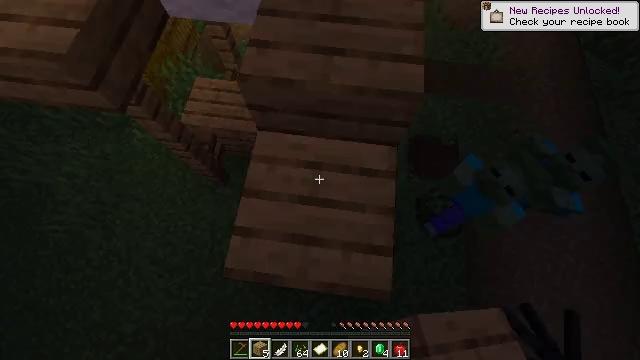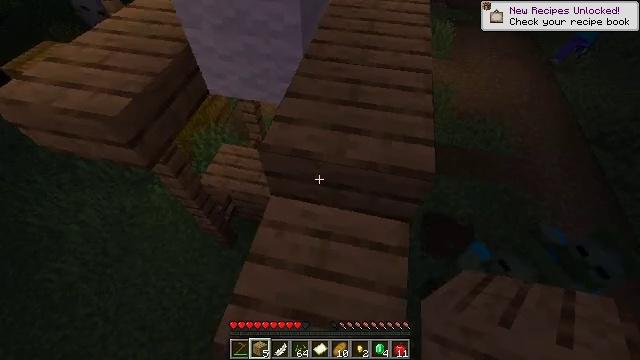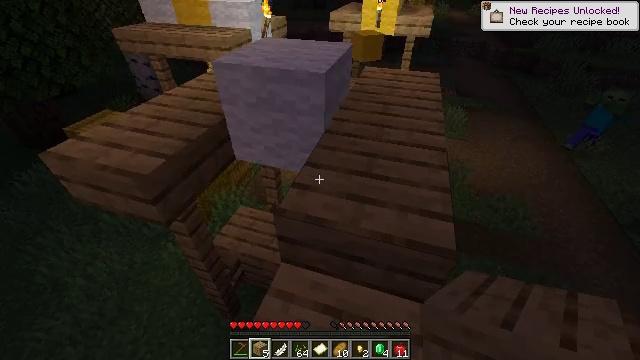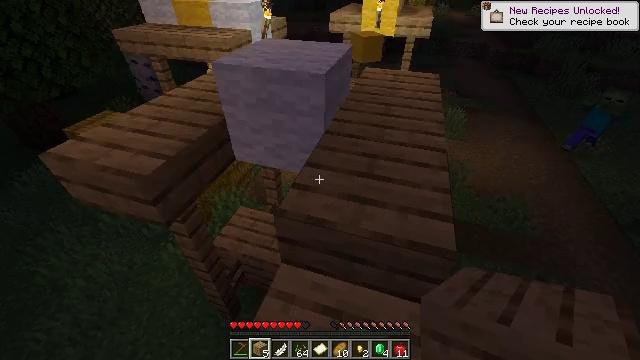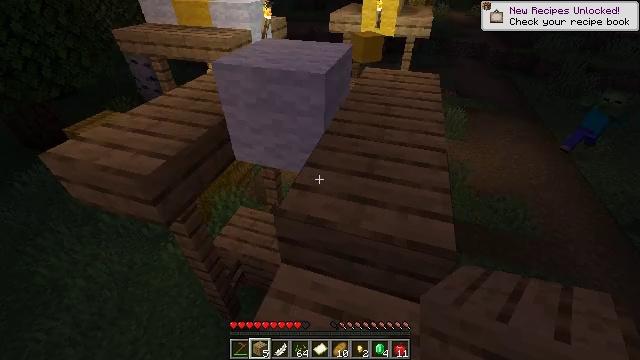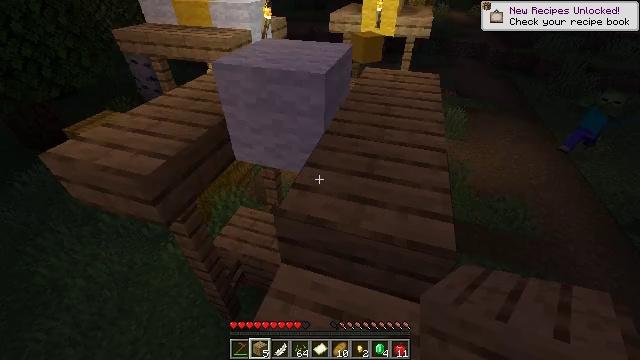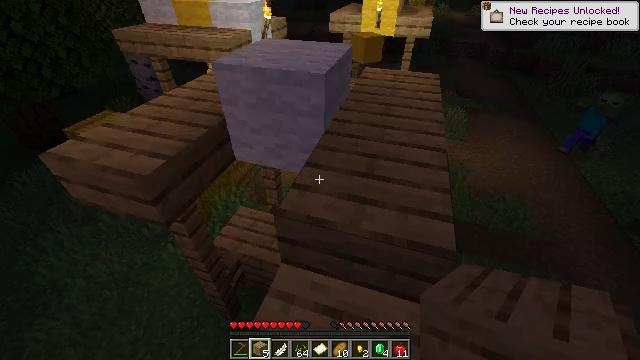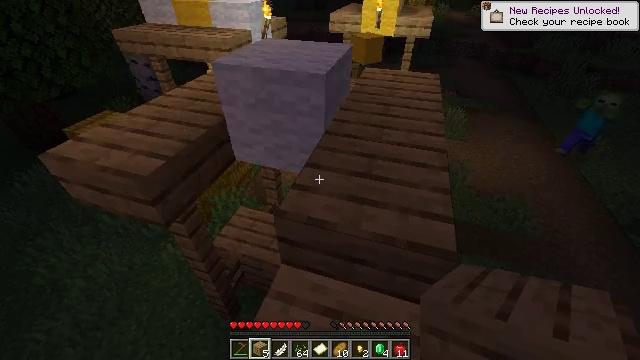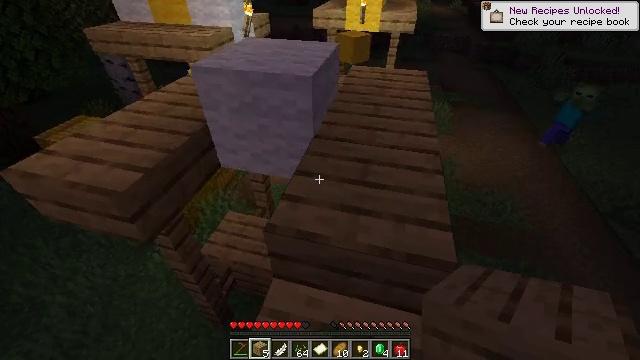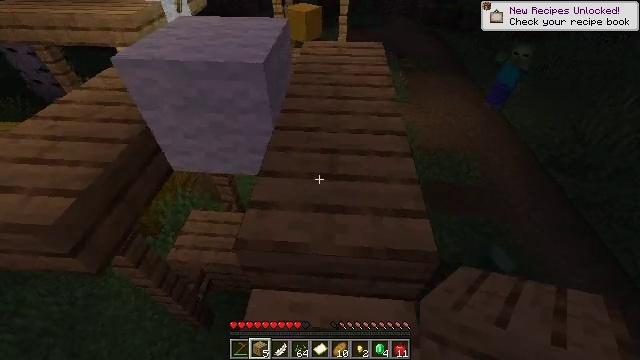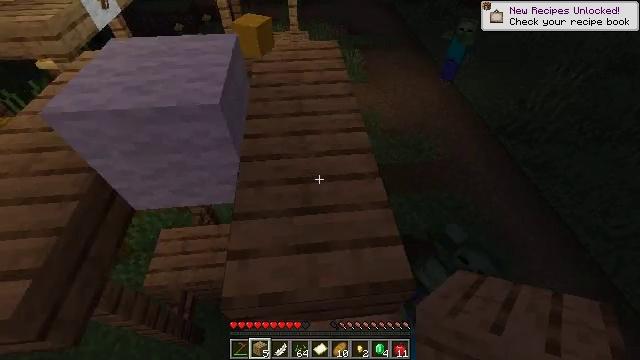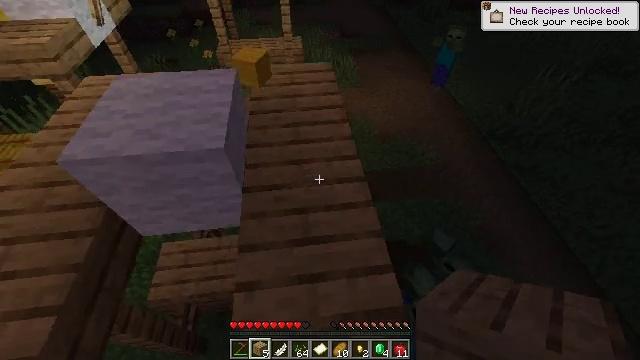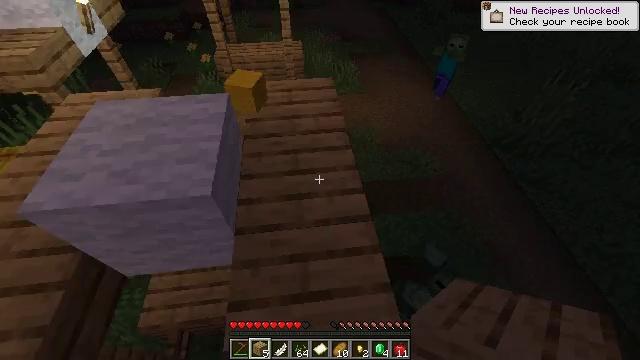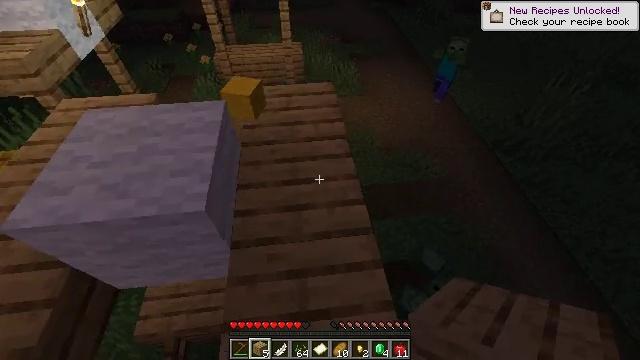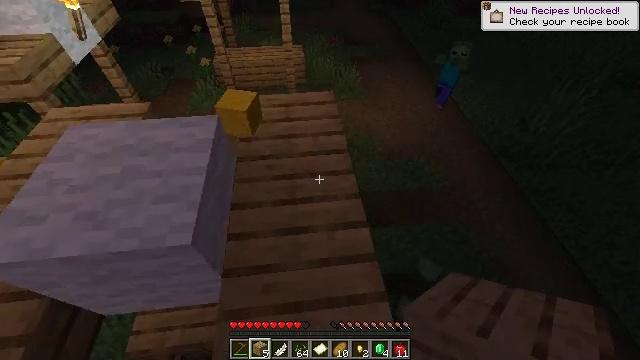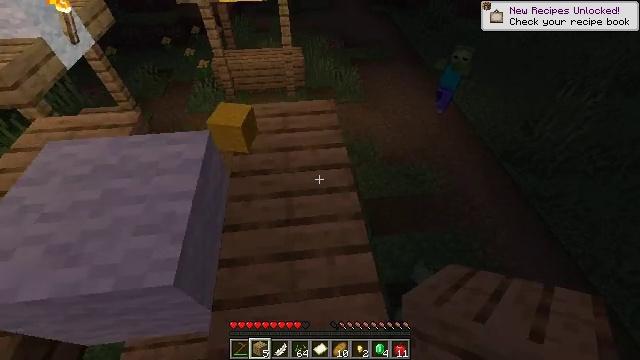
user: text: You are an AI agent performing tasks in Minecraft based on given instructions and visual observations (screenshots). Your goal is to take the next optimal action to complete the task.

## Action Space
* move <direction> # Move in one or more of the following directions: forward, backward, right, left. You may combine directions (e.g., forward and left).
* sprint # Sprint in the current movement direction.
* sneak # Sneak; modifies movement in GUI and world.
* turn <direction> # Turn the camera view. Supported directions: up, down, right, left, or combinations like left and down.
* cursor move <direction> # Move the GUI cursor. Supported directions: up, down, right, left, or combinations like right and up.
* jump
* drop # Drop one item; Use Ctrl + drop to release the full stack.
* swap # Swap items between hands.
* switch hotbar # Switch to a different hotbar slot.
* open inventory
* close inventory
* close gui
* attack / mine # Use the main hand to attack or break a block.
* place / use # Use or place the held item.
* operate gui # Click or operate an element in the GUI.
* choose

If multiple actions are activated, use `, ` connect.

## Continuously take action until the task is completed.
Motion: motion action
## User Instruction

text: Harvest yellow wool for crafting.
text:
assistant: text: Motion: turn left and up
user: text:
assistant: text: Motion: turn left and up
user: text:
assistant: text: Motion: no_op
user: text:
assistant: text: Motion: no_op
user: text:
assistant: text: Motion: no_op
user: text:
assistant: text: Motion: no_op
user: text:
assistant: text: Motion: move forward
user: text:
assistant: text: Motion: move forward, turn right
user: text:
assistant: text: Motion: move forward, turn right and down
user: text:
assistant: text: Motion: move forward, turn right and down, jump
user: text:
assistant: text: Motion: move forward, turn right, jump
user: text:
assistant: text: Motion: move forward, jump
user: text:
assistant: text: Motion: move forward, jump
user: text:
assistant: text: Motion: move forward, jump
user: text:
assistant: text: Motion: move forward
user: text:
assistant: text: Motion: move forward
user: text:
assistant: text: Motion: move forward
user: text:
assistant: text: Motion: move forward
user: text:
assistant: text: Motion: move forward
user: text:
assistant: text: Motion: move forward, turn left
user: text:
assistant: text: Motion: move forward, turn left and down
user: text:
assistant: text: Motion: turn left and up
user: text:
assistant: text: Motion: turn left and up
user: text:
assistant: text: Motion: turn left and up
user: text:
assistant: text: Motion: turn left and up
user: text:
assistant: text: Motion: turn left and up
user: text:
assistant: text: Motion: turn left and up
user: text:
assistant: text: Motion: turn right
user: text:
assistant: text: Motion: no_op
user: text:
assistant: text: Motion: no_op